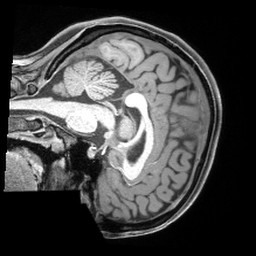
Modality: T1w
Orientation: sagittal
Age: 23
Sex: female
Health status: healthy
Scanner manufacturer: siemens
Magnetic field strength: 3 T
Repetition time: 2.4 s
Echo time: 0.00194 s